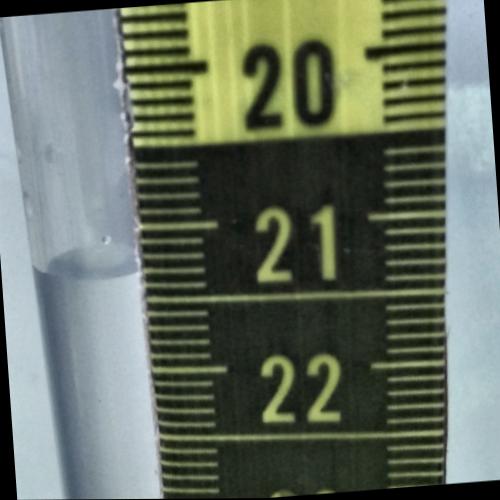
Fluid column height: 21.3 cm